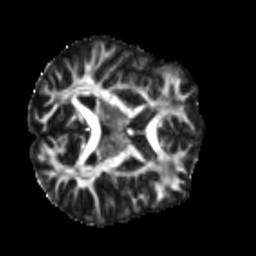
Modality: FA
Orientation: axial
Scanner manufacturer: siemens
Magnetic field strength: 3 T
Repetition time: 4 s
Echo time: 0.0594 s